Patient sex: F
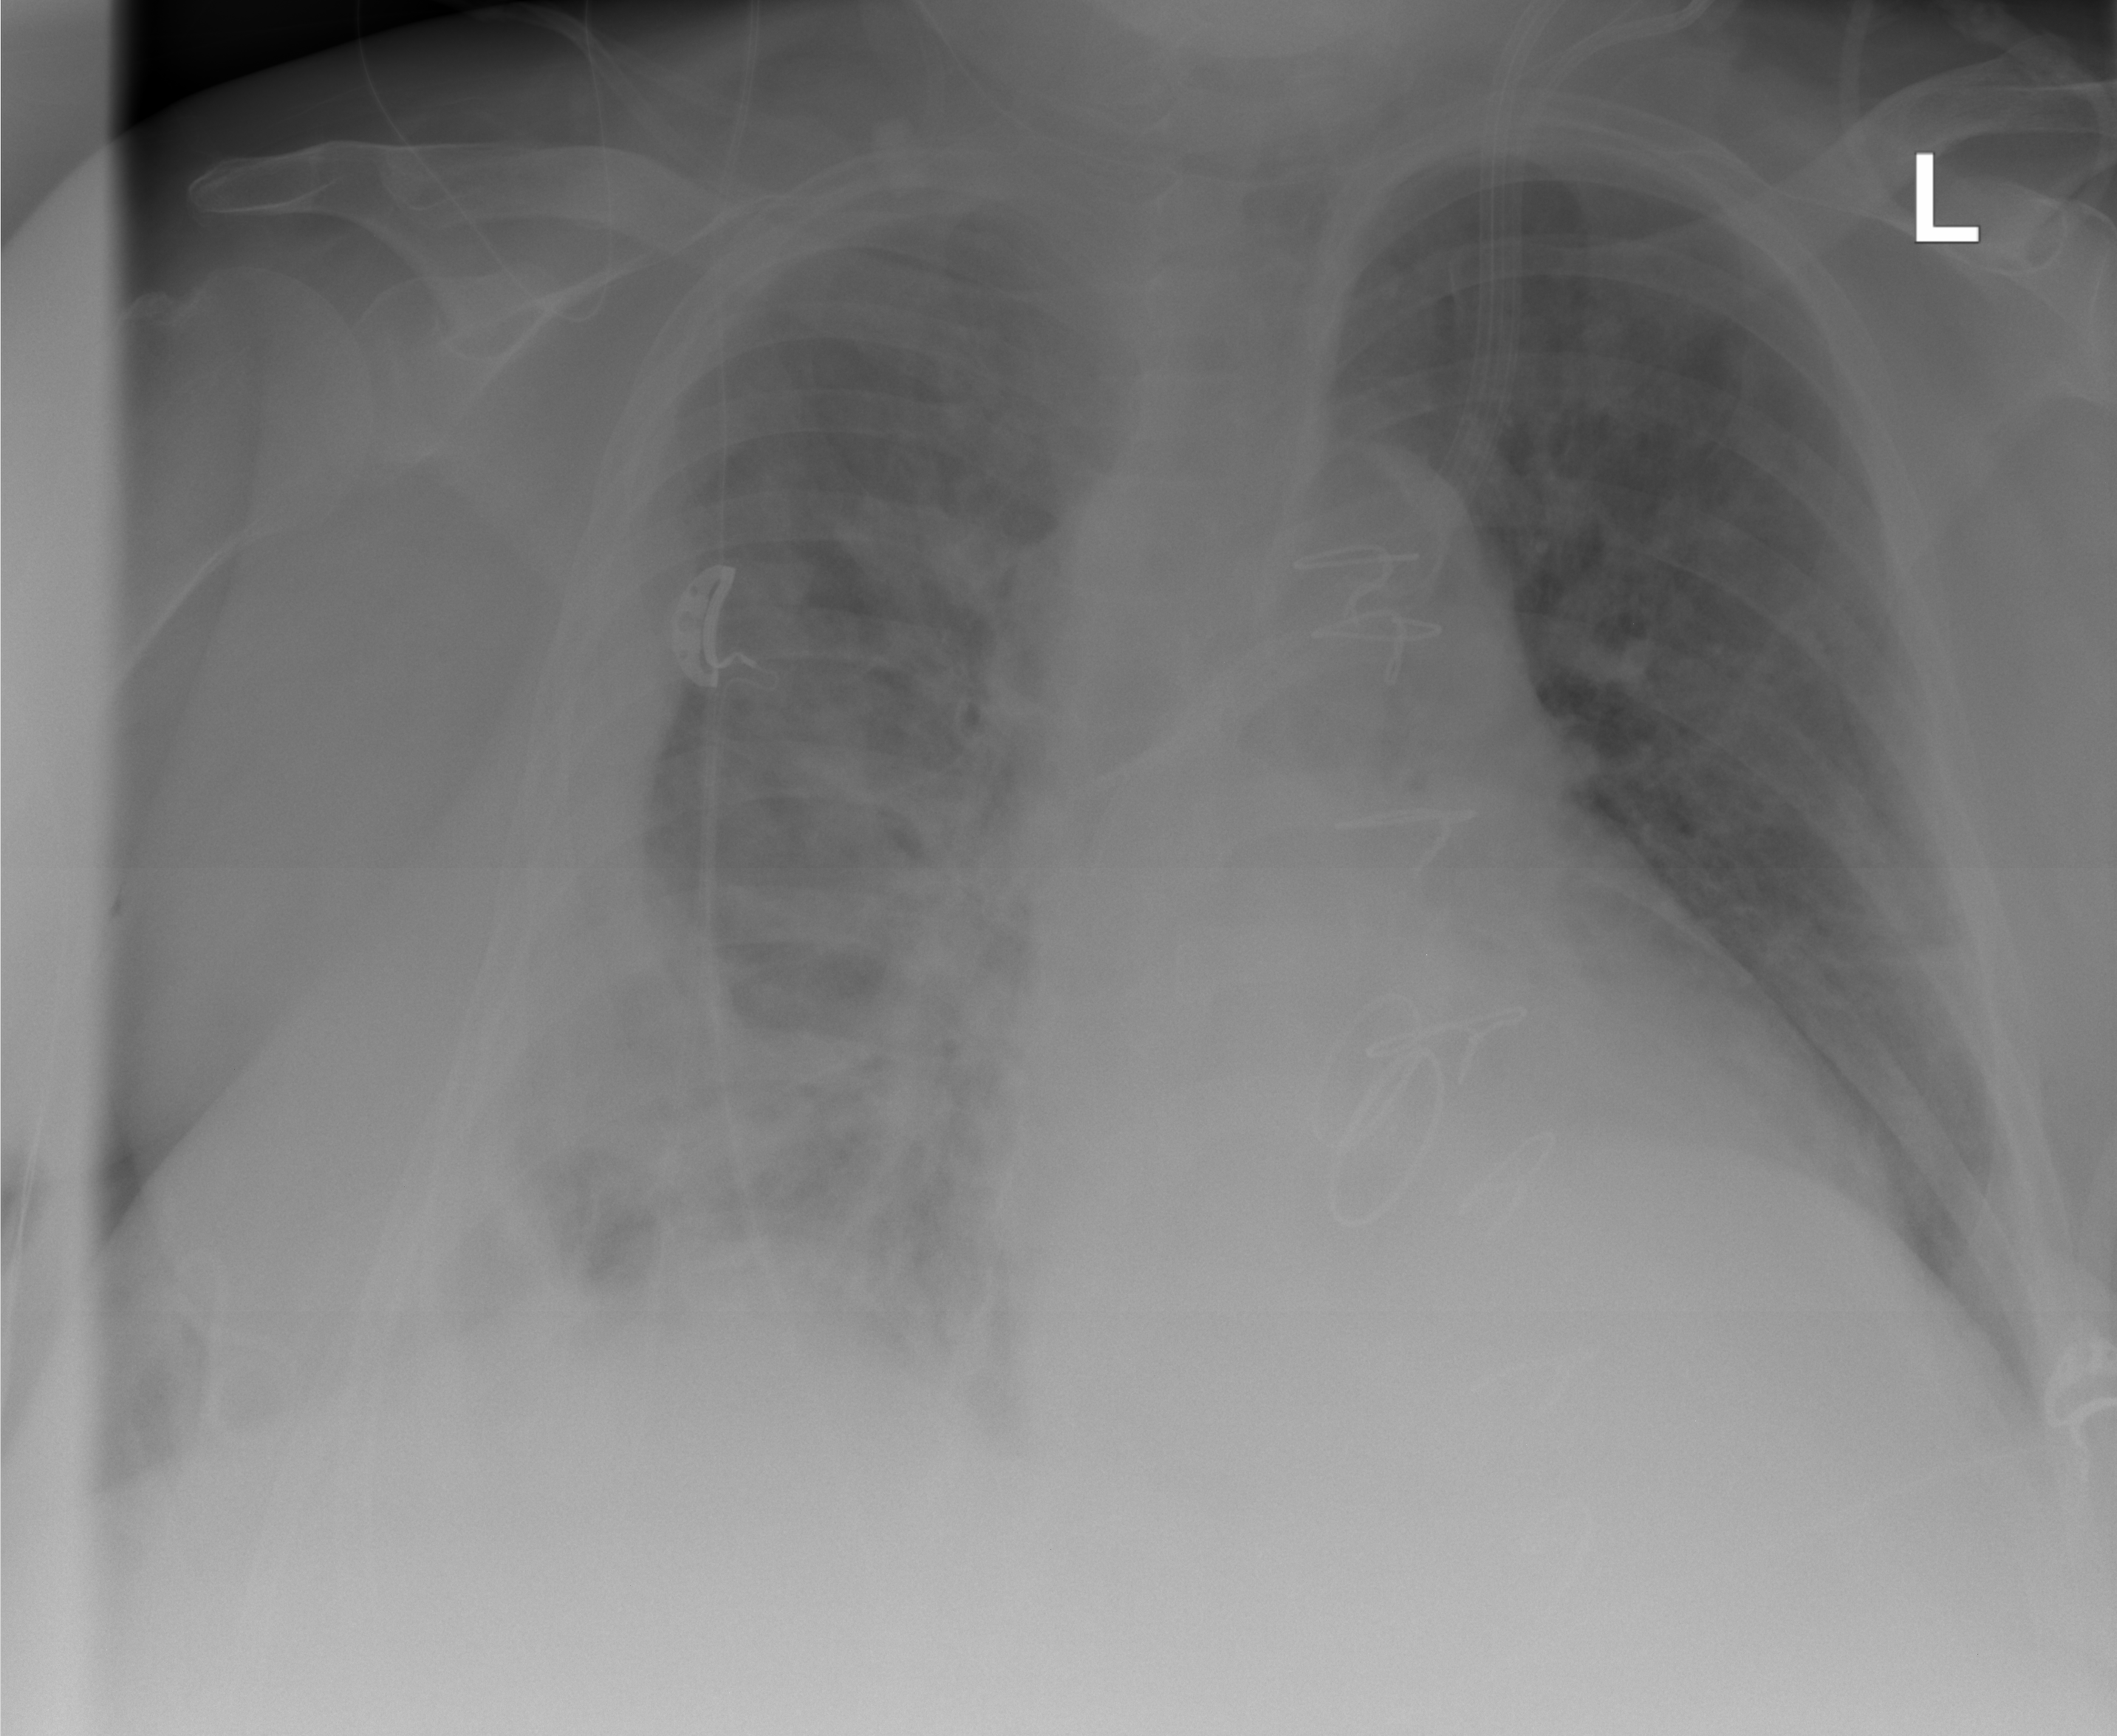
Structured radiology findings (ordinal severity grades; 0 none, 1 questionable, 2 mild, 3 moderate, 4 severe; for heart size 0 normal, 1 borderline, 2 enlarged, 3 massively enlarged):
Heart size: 2
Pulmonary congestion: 3
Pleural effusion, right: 2
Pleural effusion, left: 0
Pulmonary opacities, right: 2
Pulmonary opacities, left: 0
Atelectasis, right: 2
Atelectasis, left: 0